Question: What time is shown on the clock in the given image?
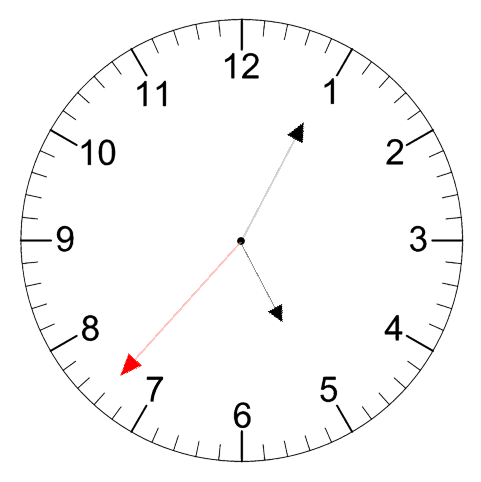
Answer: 05:04:37